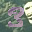
Label: 3